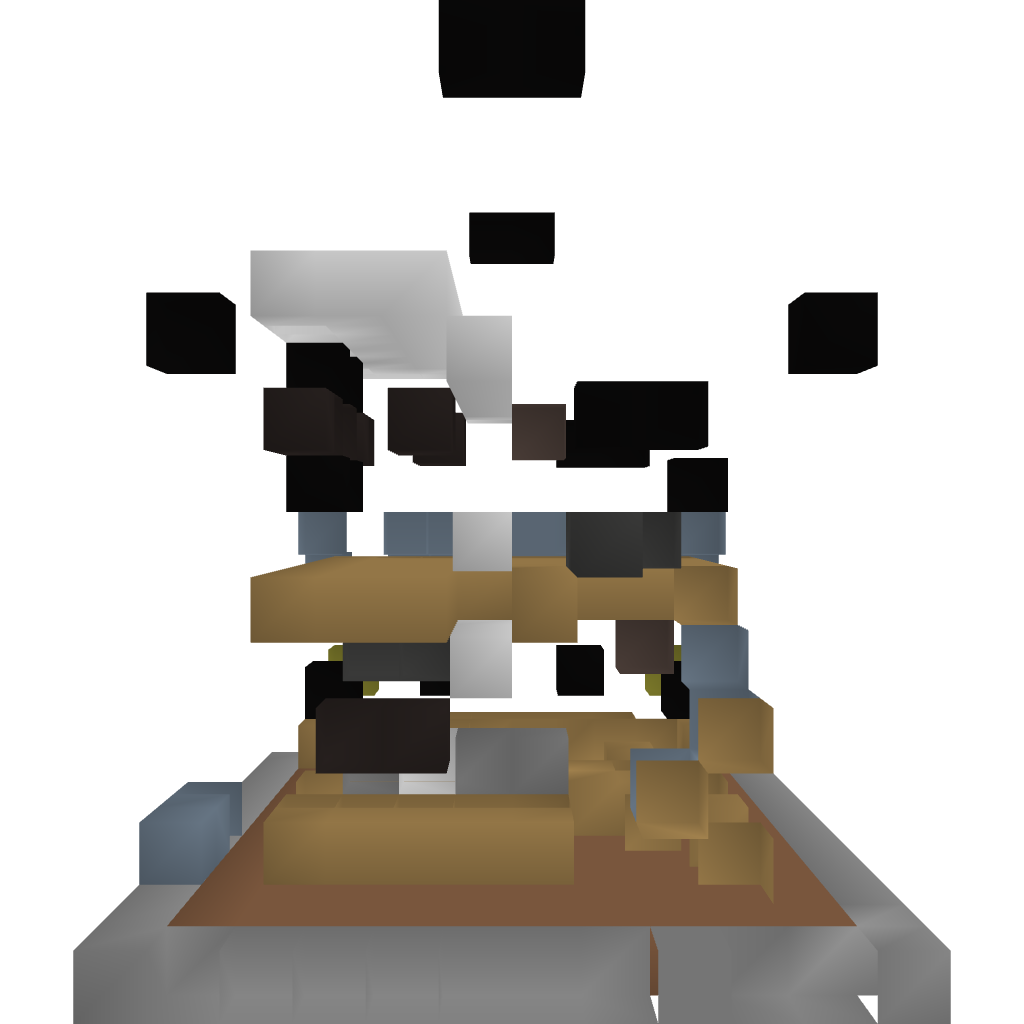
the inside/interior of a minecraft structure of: Depository (Bank)